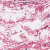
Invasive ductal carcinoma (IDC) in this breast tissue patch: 0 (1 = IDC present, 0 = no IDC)